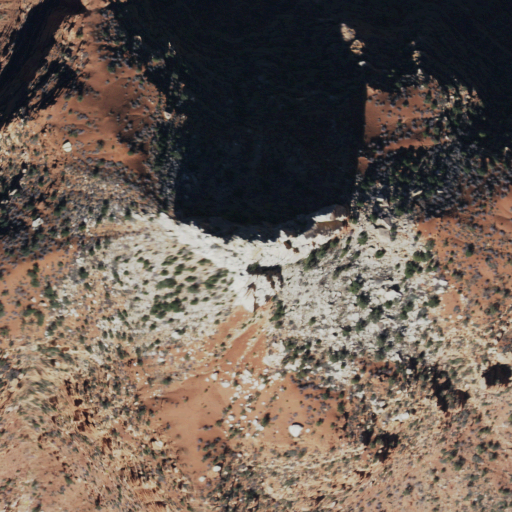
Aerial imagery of mountain in Arizona named Butchart Butte containing evergreen forest, shrub, barren land, grassland, and open development